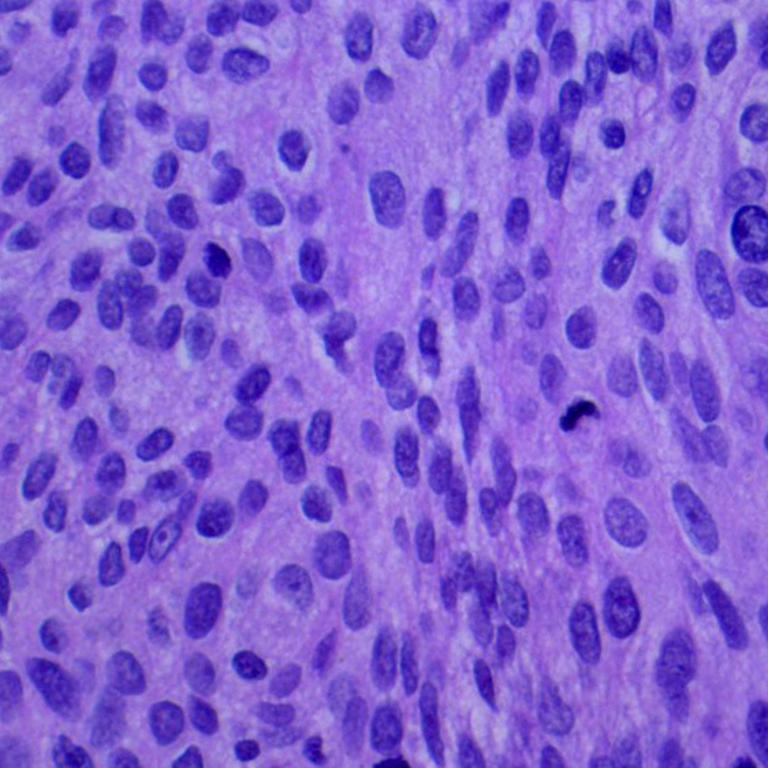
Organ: lung
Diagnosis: squamous carcinomas